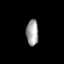
Tissue: prostate
Cell type: Myeloid cells
Senescence score: 0.7569
Nuclear area (px): 309
Mean DAPI intensity: 160.262